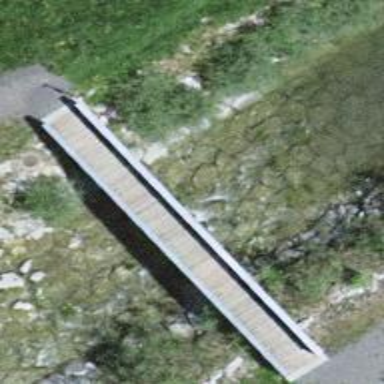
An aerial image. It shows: Path bridge with gravel surface.